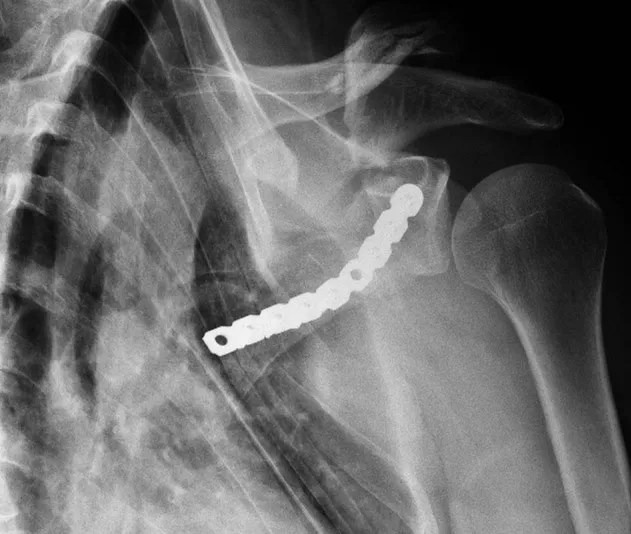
Post-surgery X-ray.
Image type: radiology (x_ray)